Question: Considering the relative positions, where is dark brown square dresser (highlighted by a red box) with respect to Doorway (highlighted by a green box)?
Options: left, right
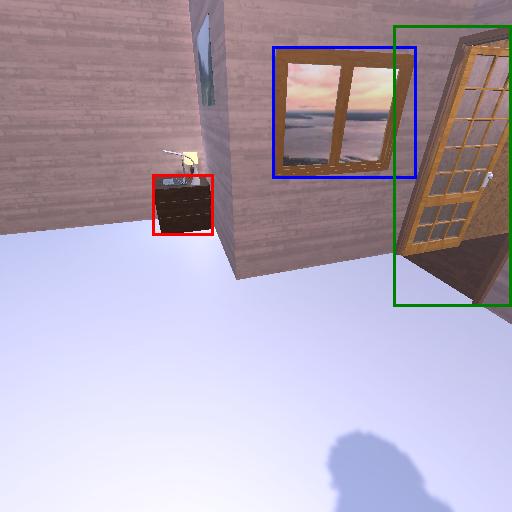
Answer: left